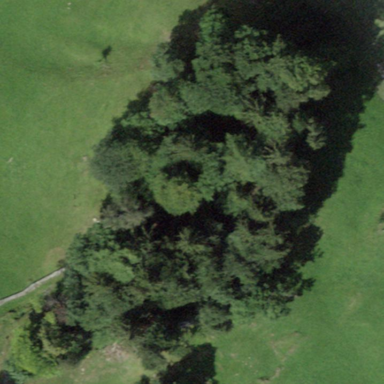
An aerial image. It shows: Forest area.